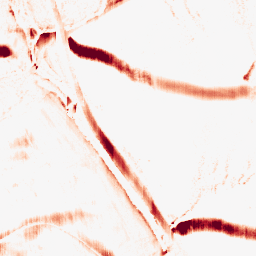
Category: morphological
Decomposition family: morphological_rect
Decomposition parameters: operation: opening
width: 5
height: 20
Upsampling method: bspline
Upsampling parameters: scale: 8
Upsampling scale: 8